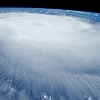
Label: cloud